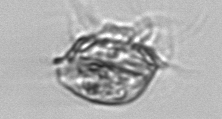
Label: Leegaardiella_ovalis